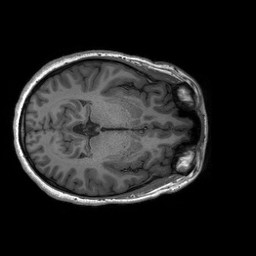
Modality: T1w
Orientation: coronal